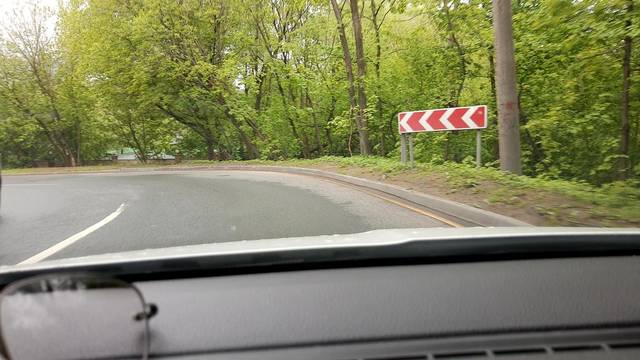
Region: Russia
Coordinates: 55.738, 37.461